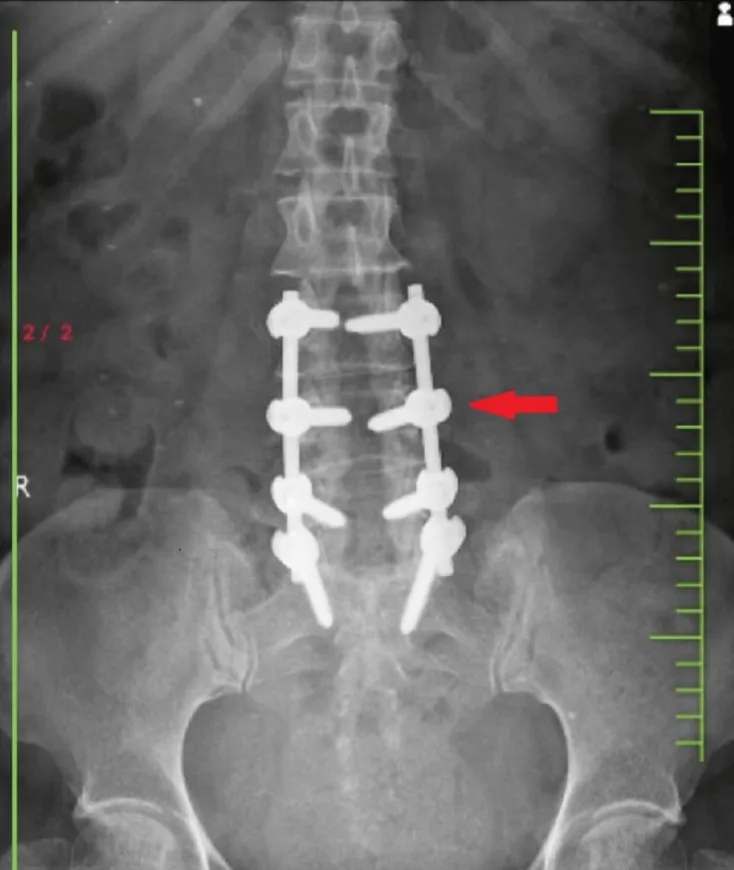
Post-operative CT scan of the lumbar spine after lumbar decompression and spinal fusion at level L3 to S1 using Pedicel screw (red arrow). CT - computed tomography.
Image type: radiology (x_ray)